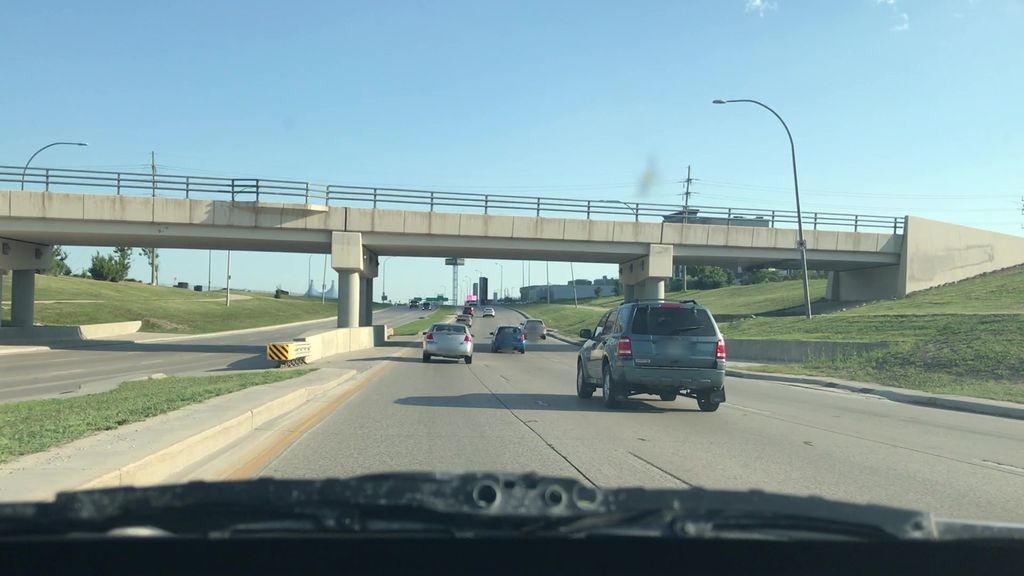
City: winnipeg